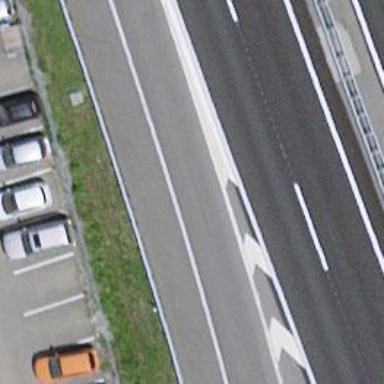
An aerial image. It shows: Motorway link.